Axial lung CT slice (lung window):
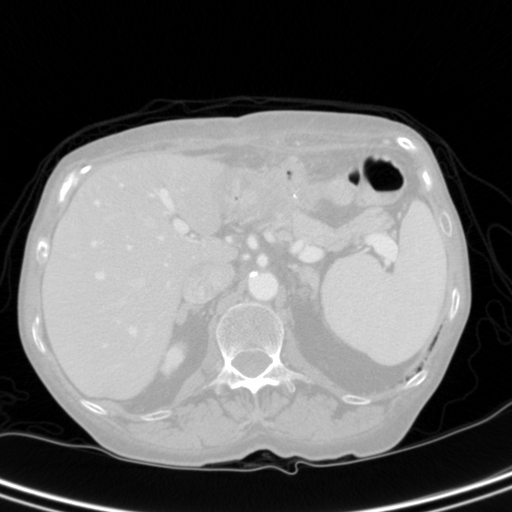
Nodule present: no